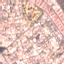
Land use / land cover: Residential